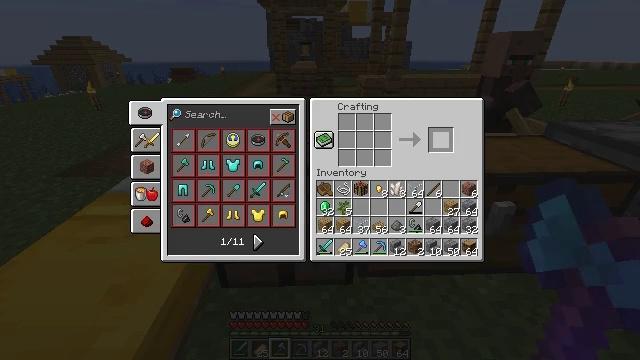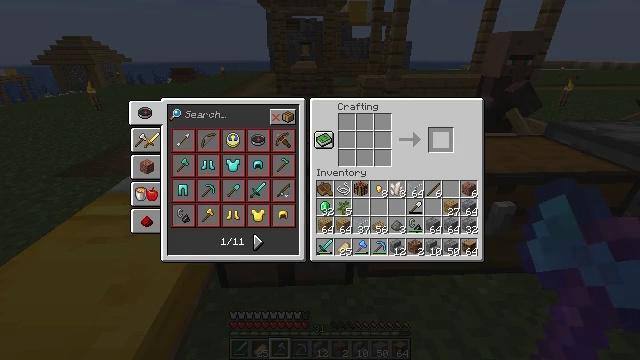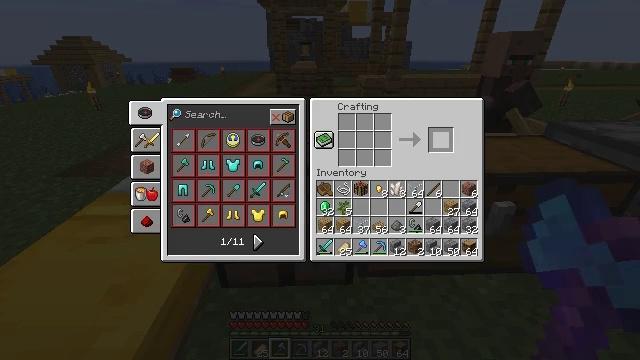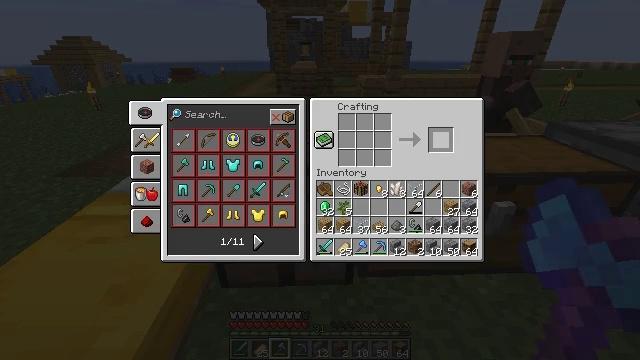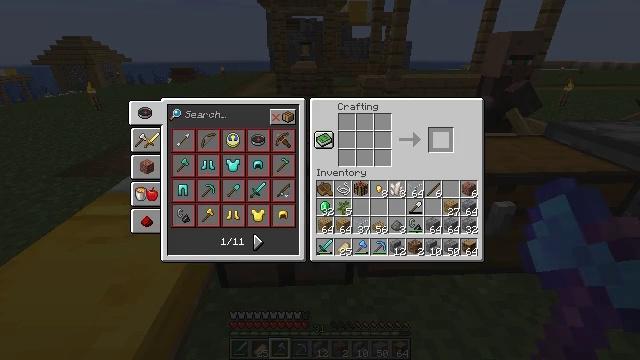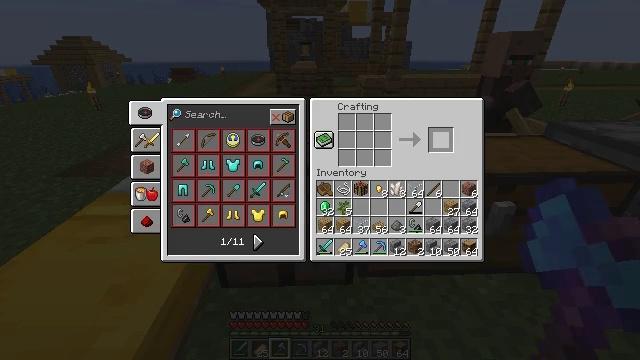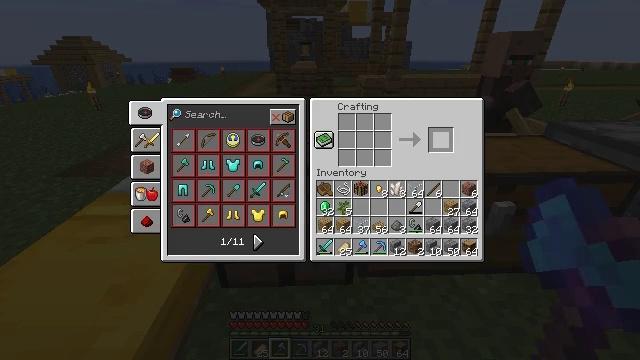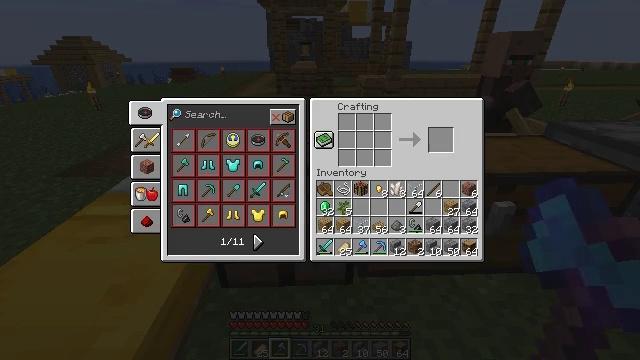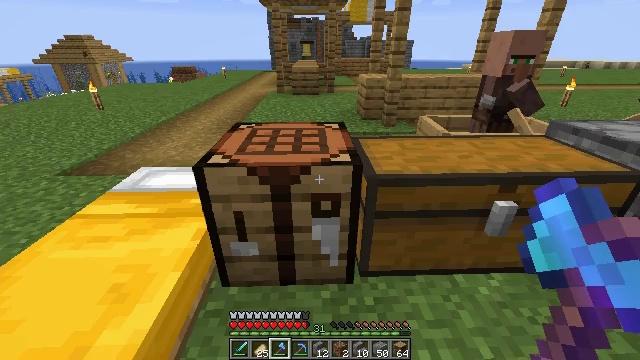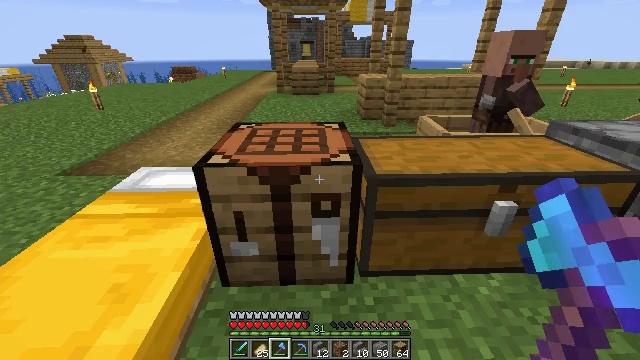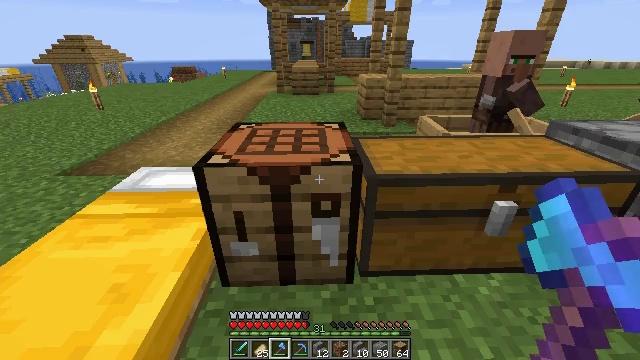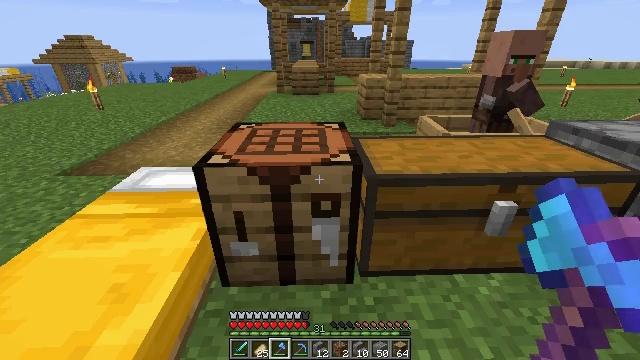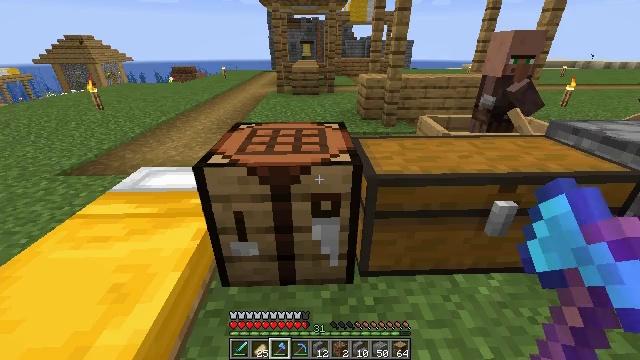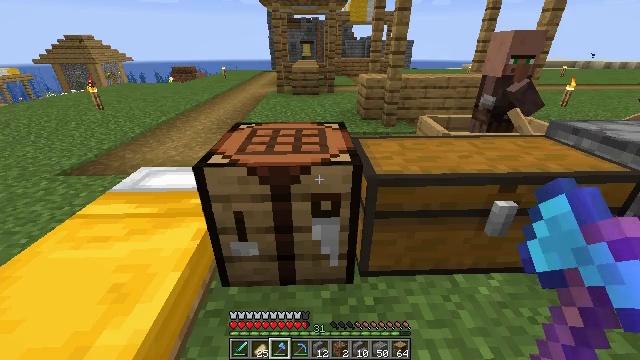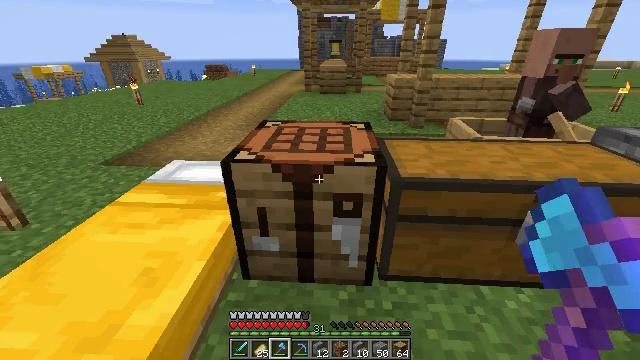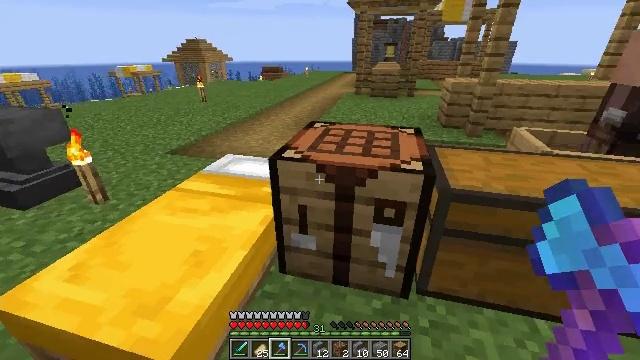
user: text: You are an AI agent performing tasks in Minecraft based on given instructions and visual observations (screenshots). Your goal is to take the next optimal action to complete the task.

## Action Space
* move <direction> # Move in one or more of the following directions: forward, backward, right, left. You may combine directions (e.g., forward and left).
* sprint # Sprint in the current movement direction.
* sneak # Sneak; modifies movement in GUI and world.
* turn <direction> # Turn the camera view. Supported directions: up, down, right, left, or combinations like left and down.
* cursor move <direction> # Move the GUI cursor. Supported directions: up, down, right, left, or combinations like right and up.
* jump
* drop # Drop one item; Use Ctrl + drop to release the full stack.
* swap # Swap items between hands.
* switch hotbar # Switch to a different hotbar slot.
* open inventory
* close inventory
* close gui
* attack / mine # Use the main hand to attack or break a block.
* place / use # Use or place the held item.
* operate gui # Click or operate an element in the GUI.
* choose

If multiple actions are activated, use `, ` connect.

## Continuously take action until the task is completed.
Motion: motion action
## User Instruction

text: Use wooden planks and slabs to craft a barrel.
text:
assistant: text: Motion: no_op
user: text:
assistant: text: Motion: no_op
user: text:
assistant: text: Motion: no_op
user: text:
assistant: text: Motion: no_op
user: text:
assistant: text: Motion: no_op
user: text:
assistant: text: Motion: cursor move left
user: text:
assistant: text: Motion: cursor move left and down
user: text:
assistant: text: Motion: no_op
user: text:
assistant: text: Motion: close gui
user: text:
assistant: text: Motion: no_op
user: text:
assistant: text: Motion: no_op
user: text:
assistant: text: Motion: no_op
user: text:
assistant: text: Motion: no_op
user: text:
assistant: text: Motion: turn left
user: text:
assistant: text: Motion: turn left
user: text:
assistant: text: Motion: turn left and up
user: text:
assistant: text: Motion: turn left
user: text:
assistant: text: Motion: no_op
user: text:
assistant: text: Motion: use / place
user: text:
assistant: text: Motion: use / place
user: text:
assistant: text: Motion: use / place
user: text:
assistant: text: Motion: turn right
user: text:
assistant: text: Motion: turn right
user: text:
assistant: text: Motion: cursor move right, open gui
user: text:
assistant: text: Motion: cursor move left
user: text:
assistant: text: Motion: no_op
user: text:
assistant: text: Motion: cursor move up
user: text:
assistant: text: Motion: cursor move left and up
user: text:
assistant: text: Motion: cursor move left and up
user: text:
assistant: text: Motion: cursor move left and up